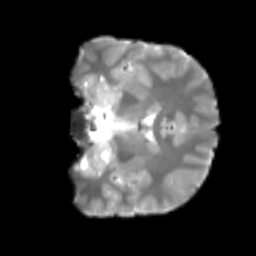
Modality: T2w
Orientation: coronal
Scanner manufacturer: siemens
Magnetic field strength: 3 T
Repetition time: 4 s
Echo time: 0.0594 s